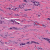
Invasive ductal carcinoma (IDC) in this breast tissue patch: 0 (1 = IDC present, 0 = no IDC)